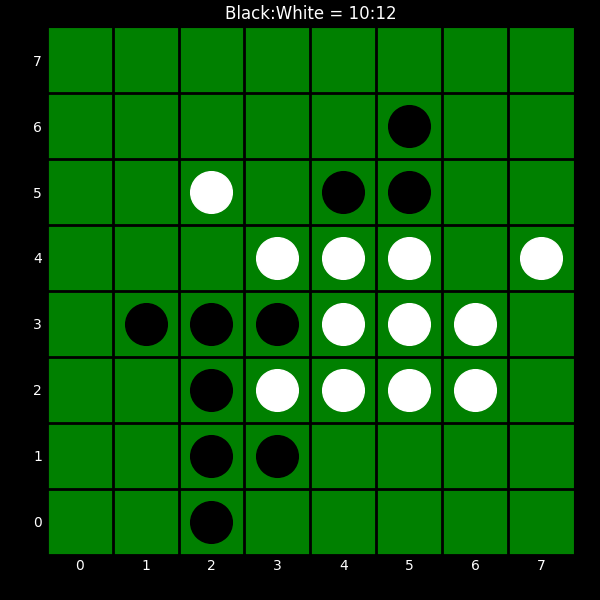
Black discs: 10
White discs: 12